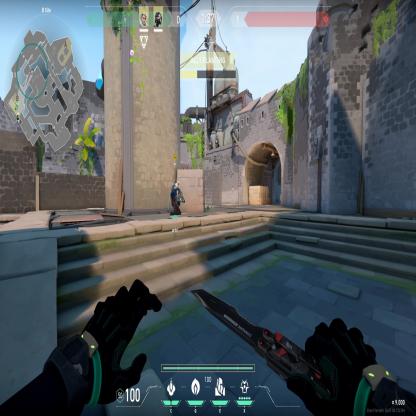
Label: teammate